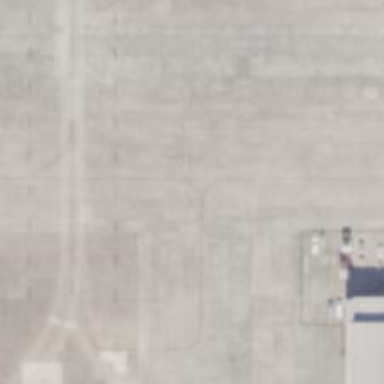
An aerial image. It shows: Image of taxiway at airport.